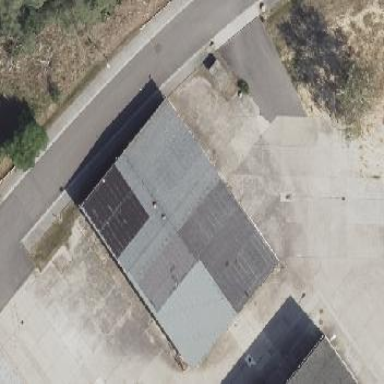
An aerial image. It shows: Building with gabled roof.